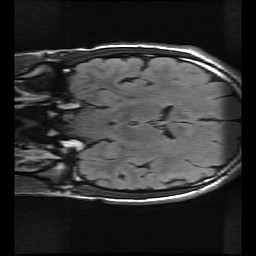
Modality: FLAIR
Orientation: coronal
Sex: male
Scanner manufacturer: ge
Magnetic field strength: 3 T
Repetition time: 9 s
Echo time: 0.1213 s